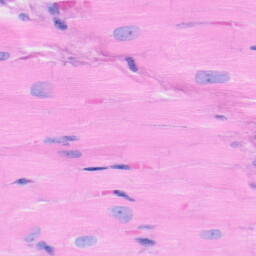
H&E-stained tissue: Heart